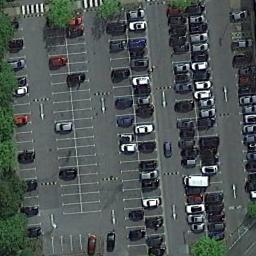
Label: parking_lot